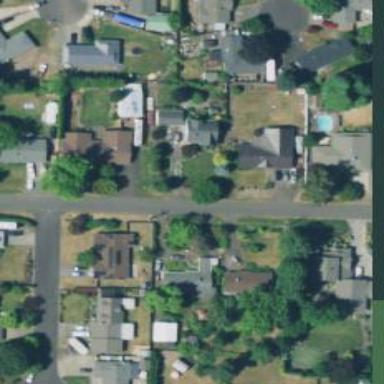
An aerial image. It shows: Single-family residential area.